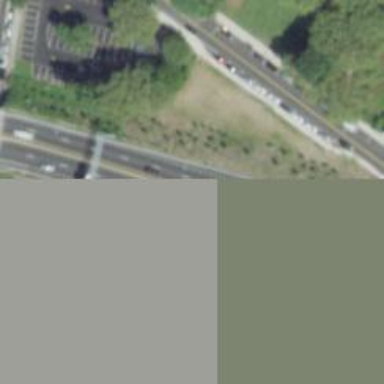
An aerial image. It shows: Asphalt motorway.